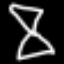
Label: hourglass